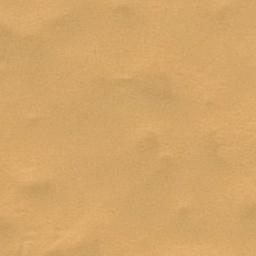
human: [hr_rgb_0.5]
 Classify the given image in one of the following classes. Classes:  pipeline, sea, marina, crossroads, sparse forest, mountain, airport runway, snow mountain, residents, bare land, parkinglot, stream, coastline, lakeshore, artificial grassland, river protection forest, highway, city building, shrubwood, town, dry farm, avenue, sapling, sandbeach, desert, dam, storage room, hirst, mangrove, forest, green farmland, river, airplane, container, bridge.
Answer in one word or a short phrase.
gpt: desert